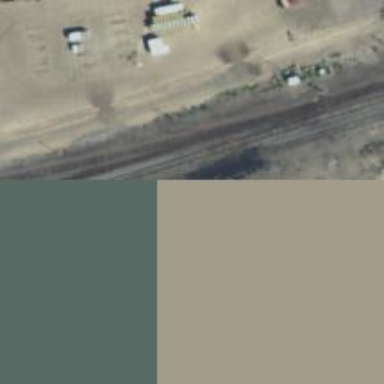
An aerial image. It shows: Rail spur service.